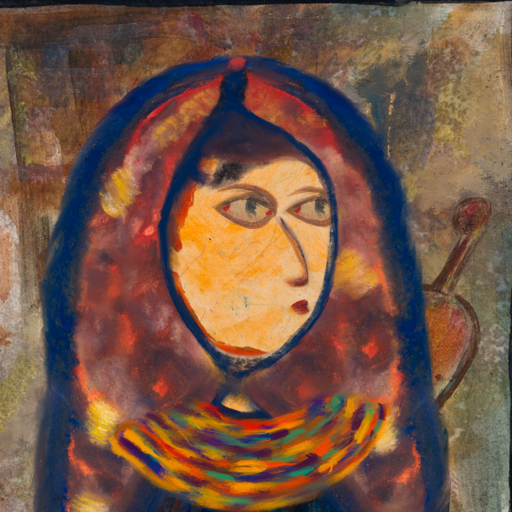
Background: Mosgoul, Head And Neck Side: Experience, Face Side: GypsyMother, Bust: Pipe, Hair Side: Childish, Head Accessory: Mother_And_Son_Mother_Scarf, Second Necklace: An_Impression_2, Necklace: Blank, Baby: Blank